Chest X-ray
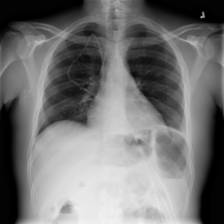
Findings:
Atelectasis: negative
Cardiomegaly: negative
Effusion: positive
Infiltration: negative
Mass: negative
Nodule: negative
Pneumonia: negative
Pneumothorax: negative
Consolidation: negative
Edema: negative
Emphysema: negative
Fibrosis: negative
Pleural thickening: negative
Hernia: negative